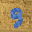
Label: 9